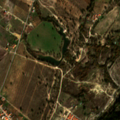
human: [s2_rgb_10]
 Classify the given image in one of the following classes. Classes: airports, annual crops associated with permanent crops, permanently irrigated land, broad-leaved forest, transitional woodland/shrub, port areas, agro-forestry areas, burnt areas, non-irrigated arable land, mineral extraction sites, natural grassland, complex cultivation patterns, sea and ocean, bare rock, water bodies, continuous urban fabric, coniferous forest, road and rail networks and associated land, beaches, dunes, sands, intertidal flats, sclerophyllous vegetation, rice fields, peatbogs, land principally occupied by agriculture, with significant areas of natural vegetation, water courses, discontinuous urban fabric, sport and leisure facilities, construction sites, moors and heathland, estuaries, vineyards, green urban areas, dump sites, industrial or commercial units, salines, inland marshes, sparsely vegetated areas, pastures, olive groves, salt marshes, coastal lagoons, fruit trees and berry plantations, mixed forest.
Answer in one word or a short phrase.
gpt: discontinuous urban fabric, fruit trees and berry plantations, olive groves, annual crops associated with permanent crops, complex cultivation patterns, land principally occupied by agriculture, with significant areas of natural vegetation, broad-leaved forest